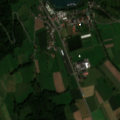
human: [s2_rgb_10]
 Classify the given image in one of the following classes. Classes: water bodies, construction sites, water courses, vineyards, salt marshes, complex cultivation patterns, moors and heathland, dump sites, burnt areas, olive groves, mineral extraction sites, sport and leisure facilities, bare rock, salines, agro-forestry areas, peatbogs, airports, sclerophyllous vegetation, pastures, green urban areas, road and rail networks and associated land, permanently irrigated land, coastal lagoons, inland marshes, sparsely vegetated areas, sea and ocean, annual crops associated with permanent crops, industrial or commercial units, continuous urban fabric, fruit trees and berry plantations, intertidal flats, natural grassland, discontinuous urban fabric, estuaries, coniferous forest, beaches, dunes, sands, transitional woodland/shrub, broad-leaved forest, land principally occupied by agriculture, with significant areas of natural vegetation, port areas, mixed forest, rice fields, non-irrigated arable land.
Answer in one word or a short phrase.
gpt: discontinuous urban fabric, non-irrigated arable land, complex cultivation patterns, mixed forest, water bodies